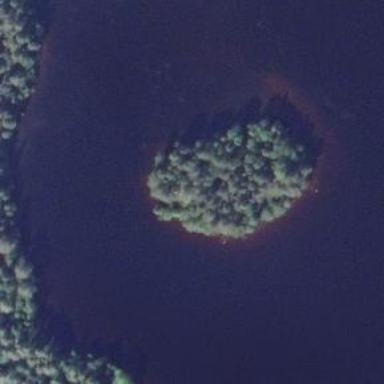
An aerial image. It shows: Island.